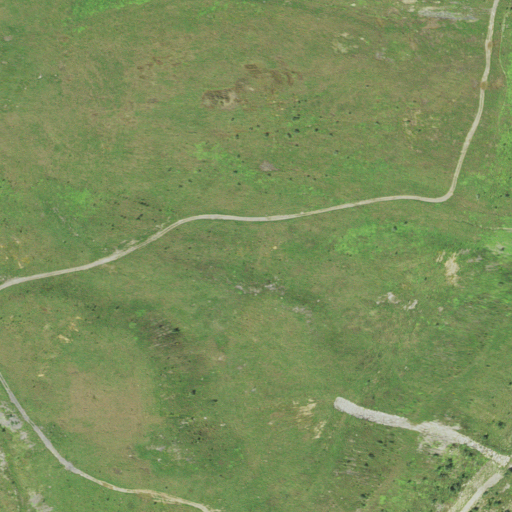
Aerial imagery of mountain in West Virginia named Point Mountain containing grassland, shrub, barren land, and deciduous forest